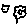
Label: flower